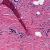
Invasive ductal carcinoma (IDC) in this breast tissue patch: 0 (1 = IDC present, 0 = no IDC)